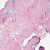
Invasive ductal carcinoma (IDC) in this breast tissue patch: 0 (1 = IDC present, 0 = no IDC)